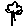
Label: flower